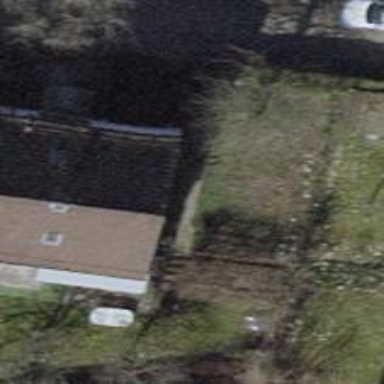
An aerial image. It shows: Semi-detached house.